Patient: sex F, age 59
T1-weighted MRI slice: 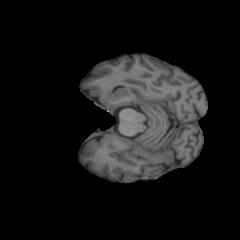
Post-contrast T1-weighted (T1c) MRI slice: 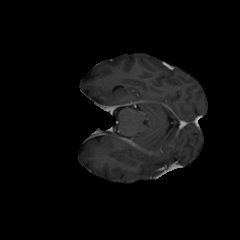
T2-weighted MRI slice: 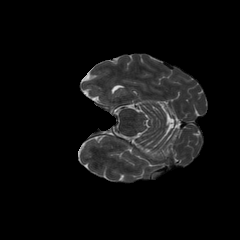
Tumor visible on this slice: no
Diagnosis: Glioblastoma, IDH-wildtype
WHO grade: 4